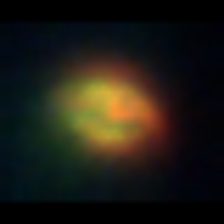
Taxon: NanoPlankton
Group: Other